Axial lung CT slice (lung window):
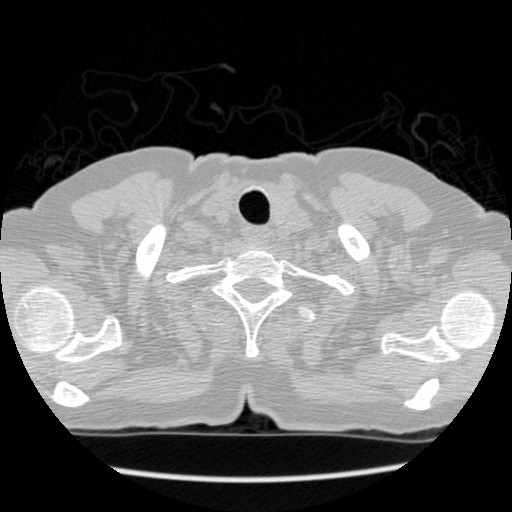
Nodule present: no